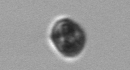
Label: Dinophyceae